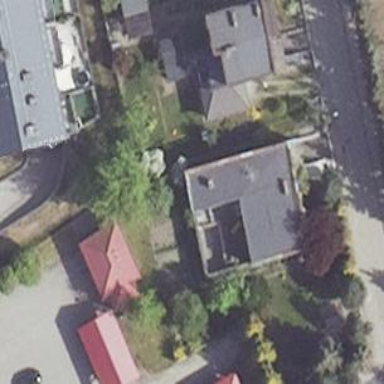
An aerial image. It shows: Residential building.